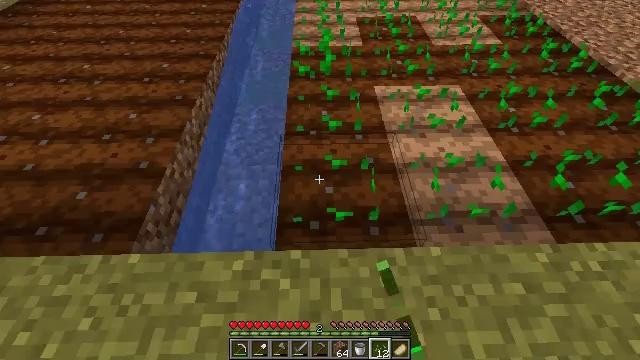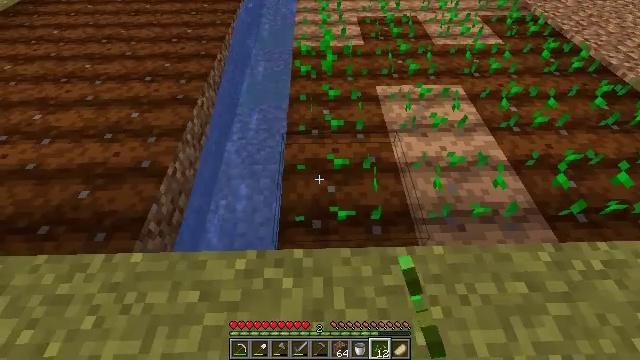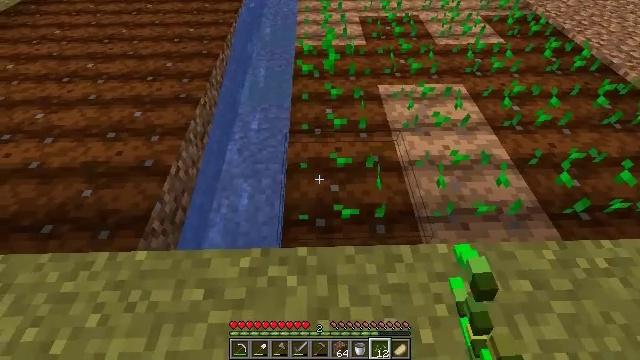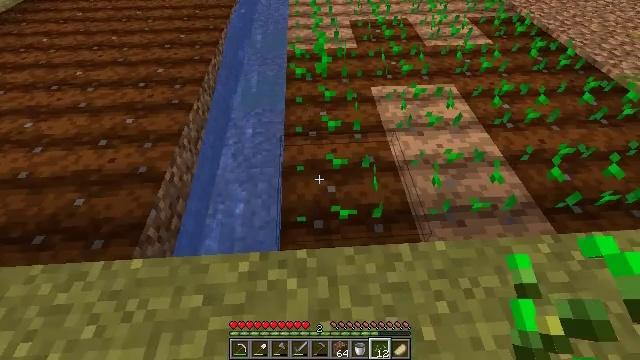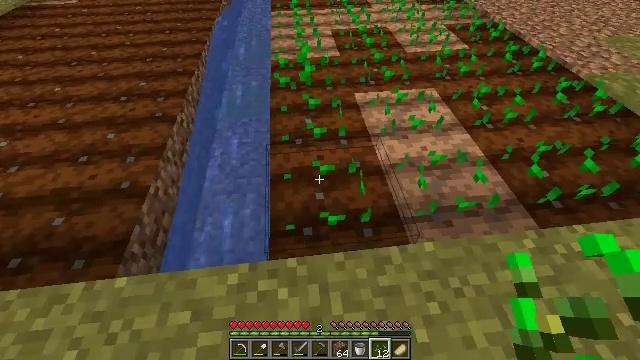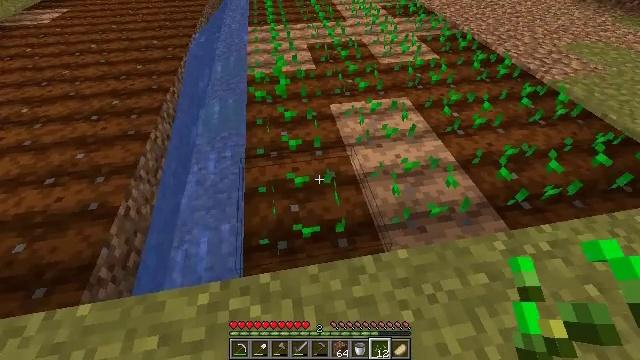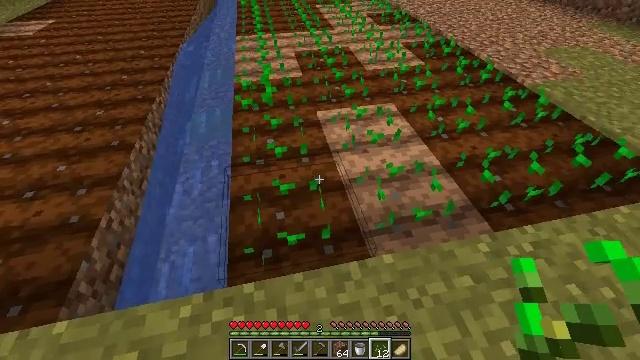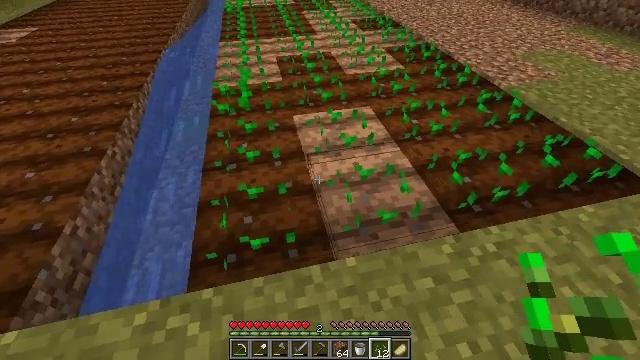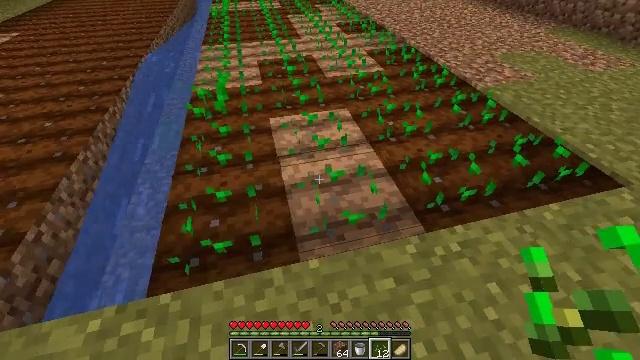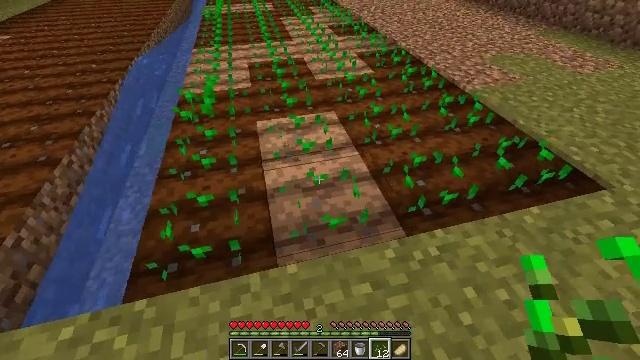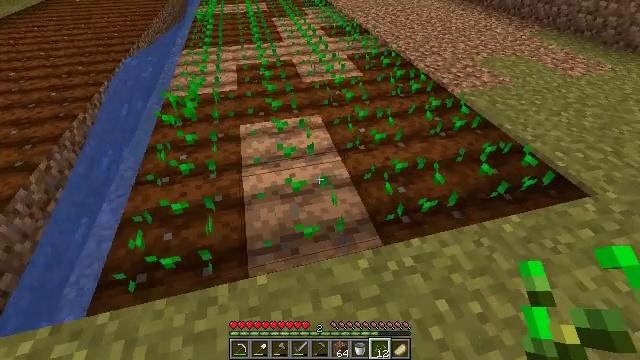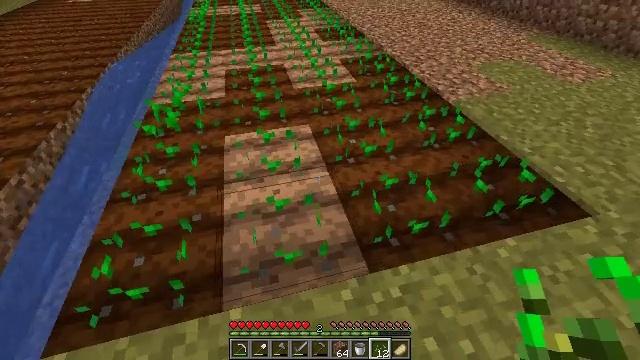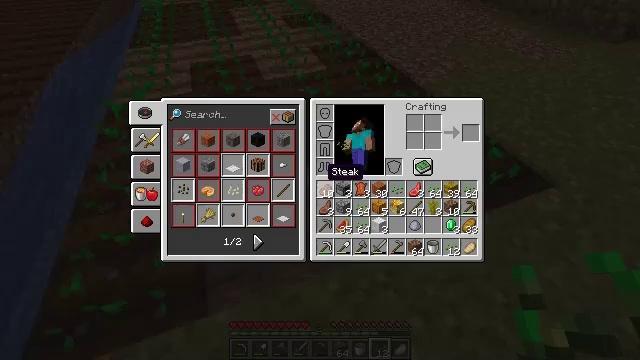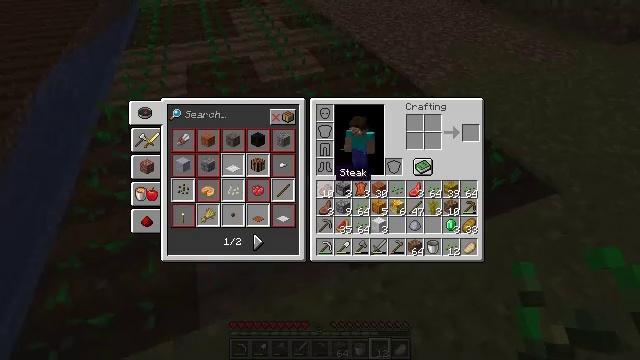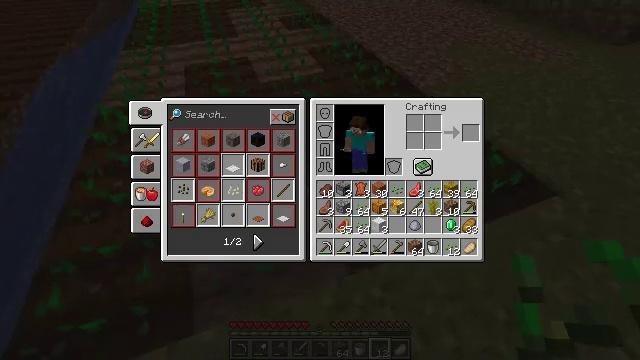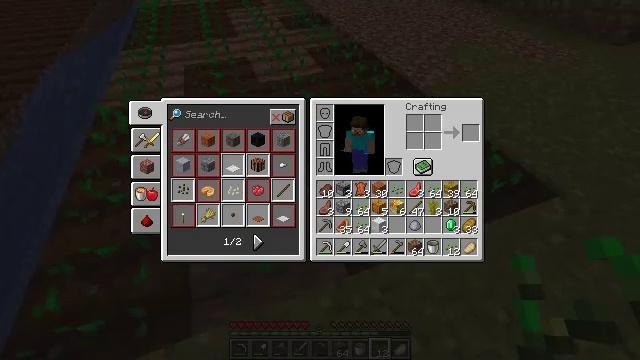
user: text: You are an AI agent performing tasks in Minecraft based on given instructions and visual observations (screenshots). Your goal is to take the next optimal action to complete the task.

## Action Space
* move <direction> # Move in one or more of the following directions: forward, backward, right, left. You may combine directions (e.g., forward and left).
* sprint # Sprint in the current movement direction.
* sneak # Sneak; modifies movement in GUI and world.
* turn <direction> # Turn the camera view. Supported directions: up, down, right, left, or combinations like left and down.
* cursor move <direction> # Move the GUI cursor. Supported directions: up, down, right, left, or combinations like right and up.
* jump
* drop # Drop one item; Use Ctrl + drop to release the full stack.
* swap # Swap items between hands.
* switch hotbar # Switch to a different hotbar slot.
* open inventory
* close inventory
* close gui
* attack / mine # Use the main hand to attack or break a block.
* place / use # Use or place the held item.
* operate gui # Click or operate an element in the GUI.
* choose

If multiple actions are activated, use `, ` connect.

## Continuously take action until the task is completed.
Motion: motion action
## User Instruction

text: Produce melon seeds from melon slices at the crafting table.
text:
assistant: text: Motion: use / place
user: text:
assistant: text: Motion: use / place
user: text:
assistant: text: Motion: turn right, use / place
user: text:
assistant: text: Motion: move right, turn right and up
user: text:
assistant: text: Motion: move right, turn right and up
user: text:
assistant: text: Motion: move right, turn right and up
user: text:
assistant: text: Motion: move right
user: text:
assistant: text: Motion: move right, turn right
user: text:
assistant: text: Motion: move right
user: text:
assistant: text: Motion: move forward
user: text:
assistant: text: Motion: move forward
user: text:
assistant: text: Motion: move forward, turn right and down, open inventory
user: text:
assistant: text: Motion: cursor move right, open inventory
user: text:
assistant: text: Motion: cursor move right, open inventory
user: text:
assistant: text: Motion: no_op
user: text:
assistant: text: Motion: no_op
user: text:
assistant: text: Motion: no_op
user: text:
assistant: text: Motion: no_op
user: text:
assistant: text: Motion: cursor move right and up
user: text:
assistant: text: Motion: no_op
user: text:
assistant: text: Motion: no_op
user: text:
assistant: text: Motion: cursor move right
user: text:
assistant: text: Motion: no_op
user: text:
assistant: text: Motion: cursor move down
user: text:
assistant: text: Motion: no_op
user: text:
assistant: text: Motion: no_op
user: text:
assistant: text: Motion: no_op
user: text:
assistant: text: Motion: no_op
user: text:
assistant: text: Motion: operate gui
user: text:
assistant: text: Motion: operate gui